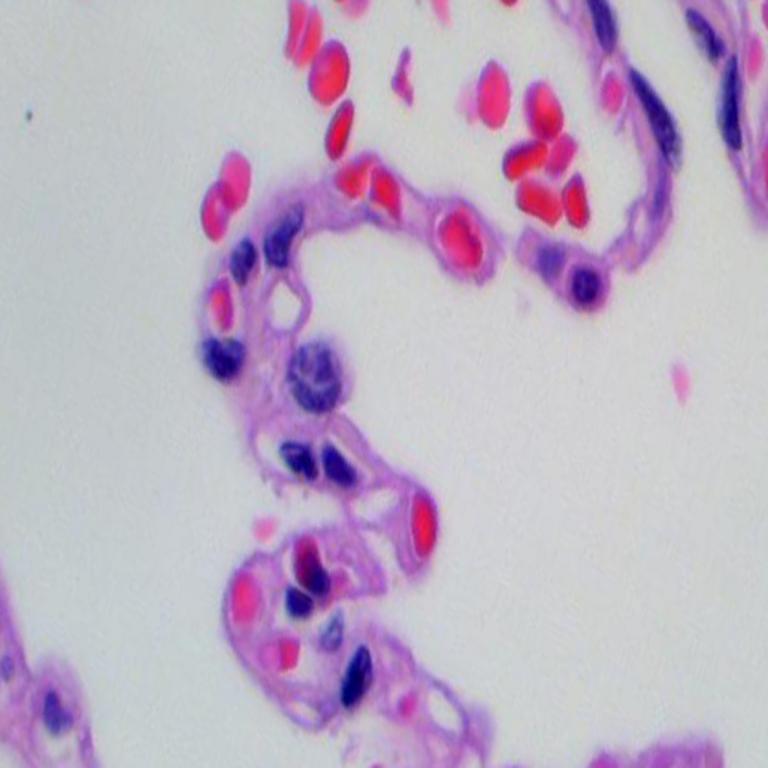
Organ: lung
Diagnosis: benign